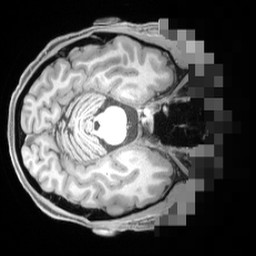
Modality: T1w
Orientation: axial
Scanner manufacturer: siemens
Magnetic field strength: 3 T
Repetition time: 2.55 s